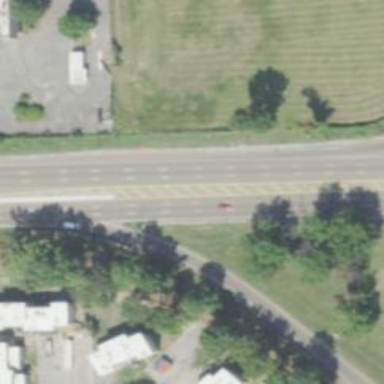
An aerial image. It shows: Primary highway.